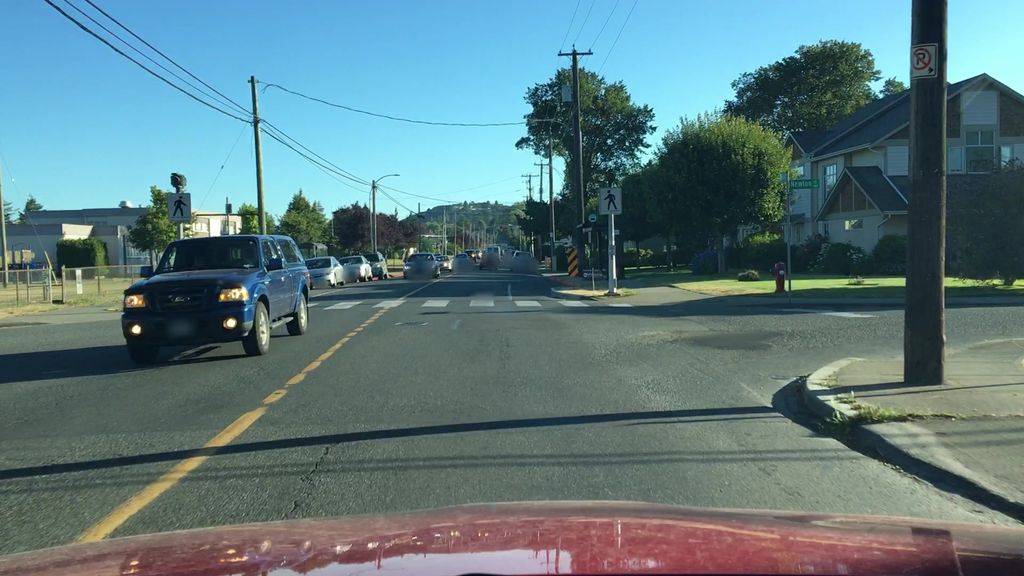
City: victoria